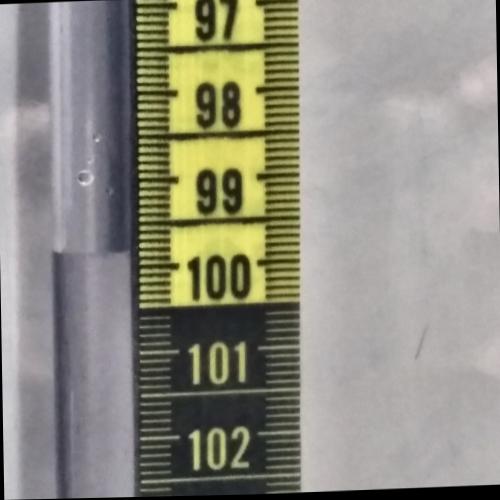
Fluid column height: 99.8 cm